Field crop: tomato
Growth stage: 1
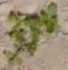
Species: portulaca